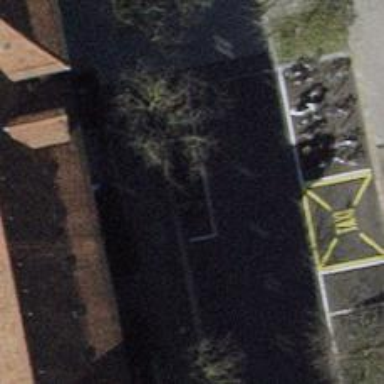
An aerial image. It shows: Bicycle rental facility.